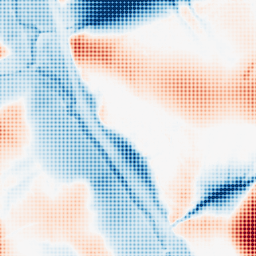
Category: morphological
Decomposition family: tophat_combined
Decomposition parameters: size: 50
Upsampling method: sinc_blackman
Upsampling parameters: scale: 4
kernel_size: 4
Upsampling scale: 4